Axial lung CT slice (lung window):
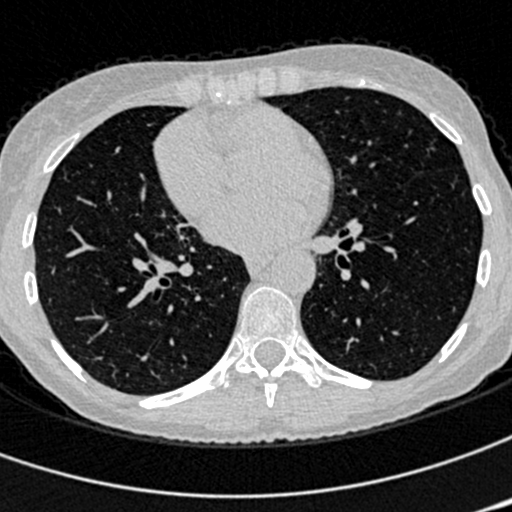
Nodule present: no